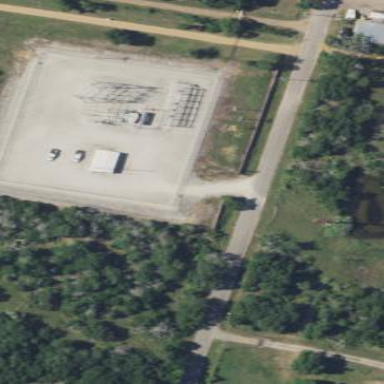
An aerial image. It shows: Distribution substation surrounded by fence.